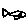
Label: fish